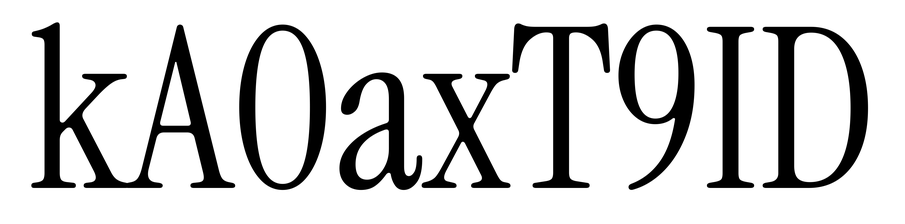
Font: InstrumentSerif-Regular